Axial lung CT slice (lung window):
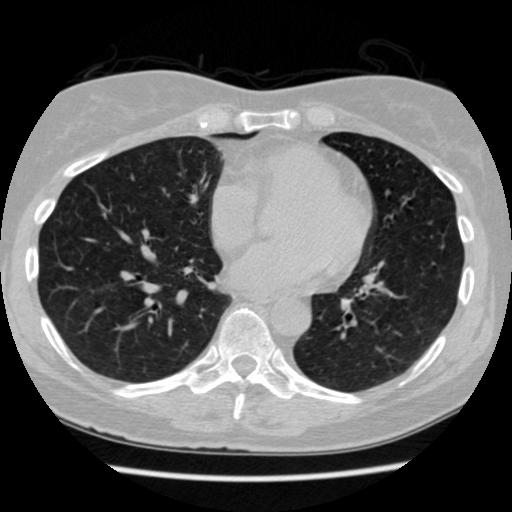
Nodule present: no